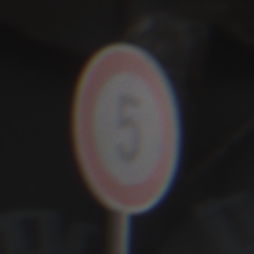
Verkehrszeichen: Geschwindigkeit5
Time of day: Midday
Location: Roofed (Special)
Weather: Overcast
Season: NotSpecified
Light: Natural